Question: Can anybody please explain me with a step by step example as how to satisfy the <URL> described by Mr. Udi Dahan. You will find an equivalent diagram in the same blog.
Technology I am using is AngularJS, Asp.net WebAPI.
I am not clear specially with the below part

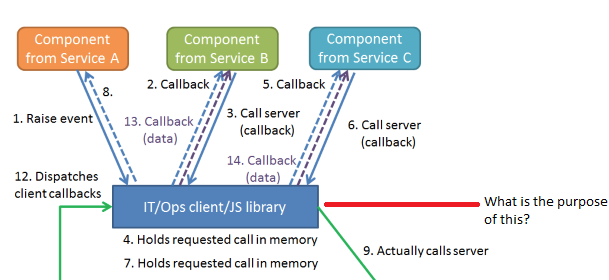
Answer: This Basically talks about packaging requests from client.
Instead of making multiple ajax calls from client to server, package them (this is what IT/OPs Client / JS Library component doing), and send one request to server. The server on the other hand, un-pack and process all the requests and repackage response to individual request and send them as single response to client.
At the client's end then again these packaged response is unpacked and distributed to individual requester (This again is done by IT/OPs Client / JS Library component).
This library Component is made here intelligent enough that it knows what all calls can be buffered considering a context.
Consider a form in Expandable section. In this case Component A that is raising event would be Expand / Collapse of the Expandable section and initially is it collapsed.
The expandable section has say many sub parts for which some data needs to be pulled (say four dropdown, component B C D & E, for each of them list options needs to be pulled from server).
Now as soon as you click on Expanding of section - Component A raises event, and on that event four additional requests will be raised by both dropdown to pull options data from server. In normal scenario, there will be four ajax requests that will be going to server. But with Service Oriented Compositions, the intelligent component will buffer till it get all the four requests and then package them together to send one request to the server.